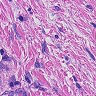
Metastatic tissue present: yes